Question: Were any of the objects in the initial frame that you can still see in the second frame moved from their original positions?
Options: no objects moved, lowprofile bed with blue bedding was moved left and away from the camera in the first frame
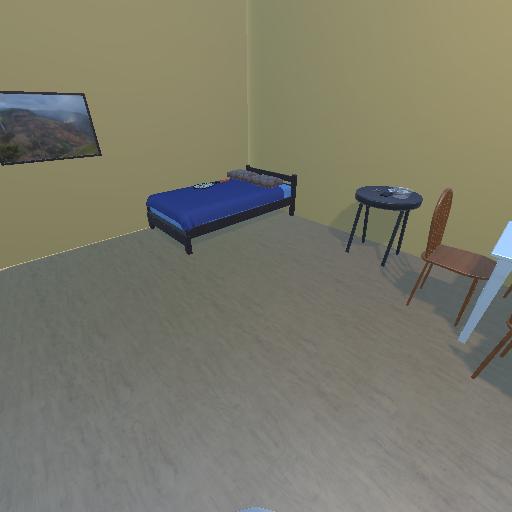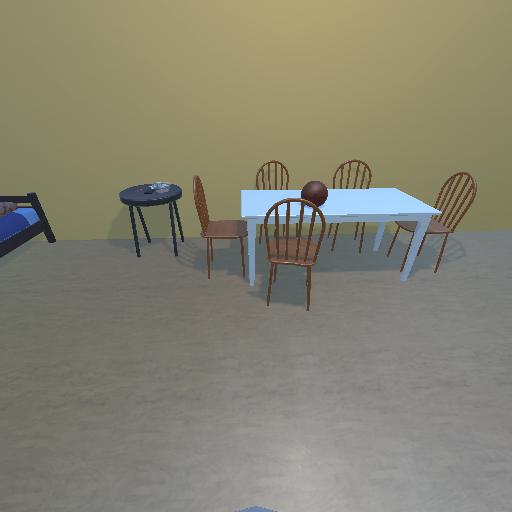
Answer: no objects moved